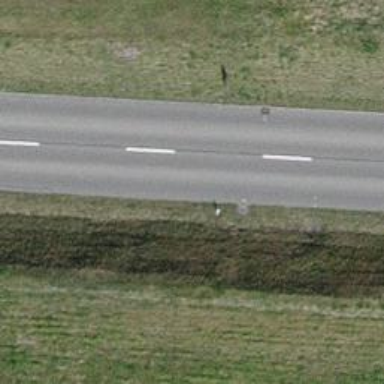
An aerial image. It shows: Tertiary road.